【题型】填空题　【知识点】立体几何　【难度】easy
$f(M)=(m,n,p)$，其中$m,n,p$分别表示三棱锥$M-PAB$，三棱锥$M-PBC$，三棱锥$M-PCA$的体积。若$f(M)=\left(\frac{2}{3},x,y\right)$，且$\frac{a}{x}+\frac{1}{y}\ge 12$恒成立，则正实数$a$的最小值为\underline{\quad\quad\quad}。

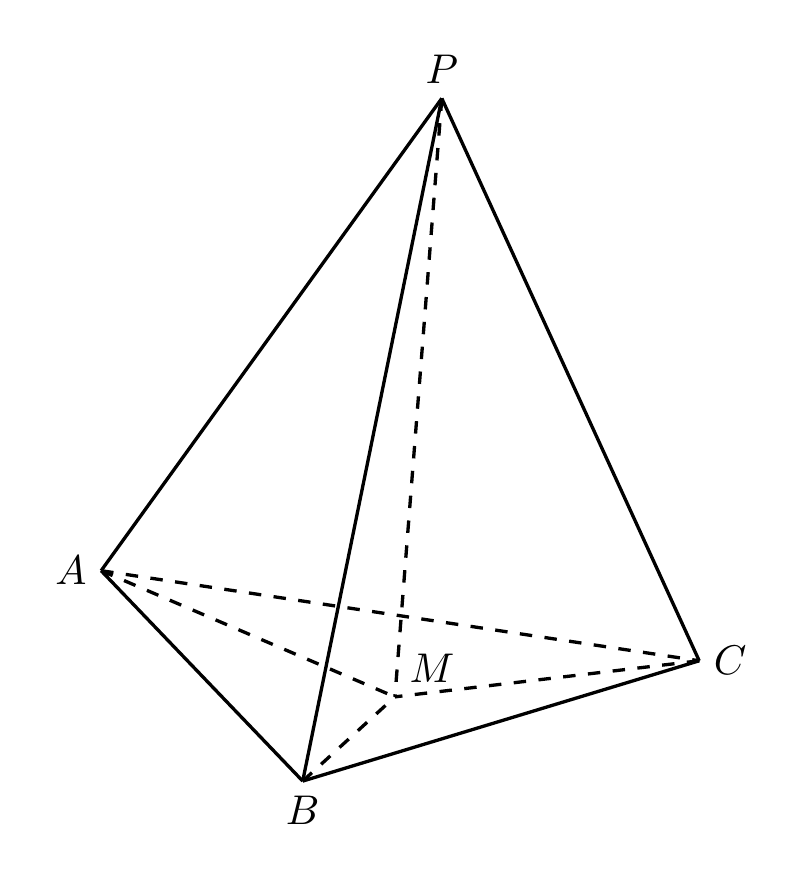
【解答】
\noindent
【答案】1
\vspace{1em}
\noindent
【解析】在三棱锥 \(P-ABC\) 中，\(PA\)、\(PB\)、\(PC\) 两两垂直，且 \(PA=3\)，\(PB=2\)，\(PC=1\)，
\noindent
则 \(x + y + \frac{2}{3} = V_{P-ABC} = \frac{1}{6}PA \cdot PB \cdot PC = 1\)，解得 \(x + y = \frac{1}{3}\)，又 \(x>0\)，\(y>0\)，\(a>0\)，
\noindent
因此 \(\frac{a}{x} + \frac{1}{y} = 3\left(\frac{a}{x} + \frac{1}{y}\right)(x + y) = 3\left(a + 1 + \frac{ay}{x} + \frac{x}{y}\right) \ge 3(a + 1 + 2\sqrt{a})\)，
\noindent
当且仅当 \(\frac{ay}{x} = \frac{x}{y}\) 时取等号，由 \(\frac{a}{x} + \frac{1}{y} \ge 12\) 恒成立，得 \(3(a + 1 + 2\sqrt{a}) \ge 12\)，
\noindent
于是 \((\sqrt{a} + 1)^2 \ge 4\)，解得 \(a \ge 1\)，所以正实数 \(a\) 的最小值为 1。
\vspace{1em}
\noindent
故答案为：1